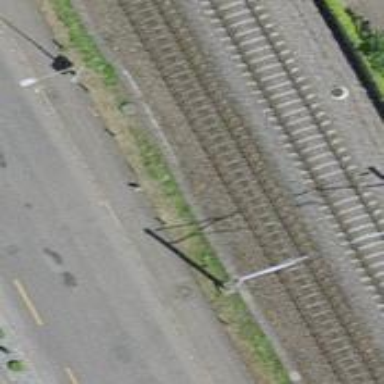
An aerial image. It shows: Single-track railway with electrified contact lines.